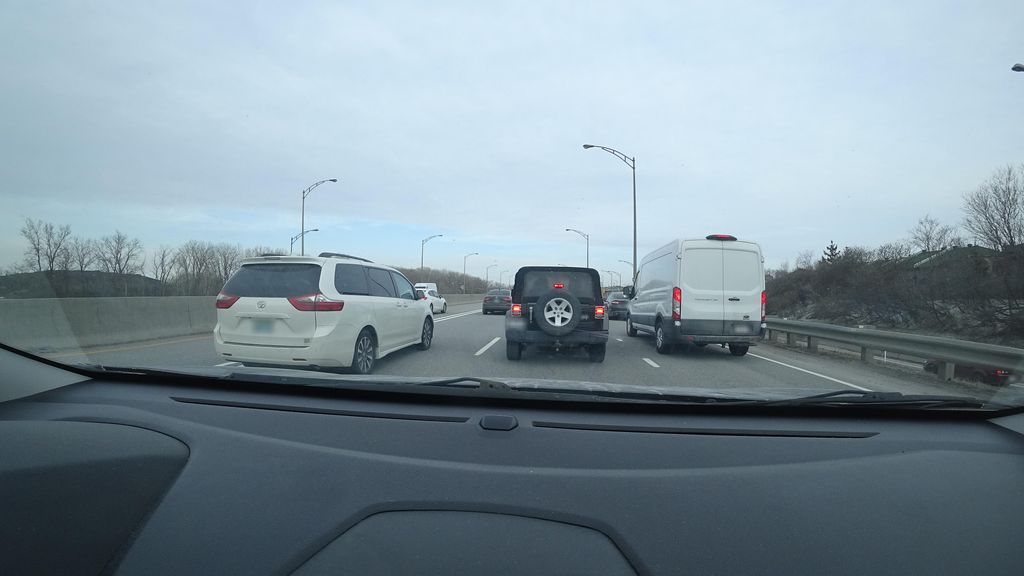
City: montreal